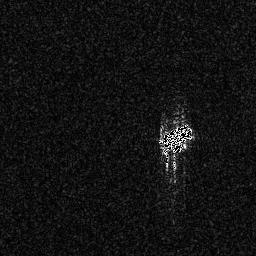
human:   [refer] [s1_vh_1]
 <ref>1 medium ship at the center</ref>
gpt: <box>[[61, 48, 76, 59, 0]]</box>